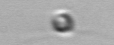
Label: flagellate